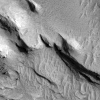
Atmospheric dust classification: not_dusty